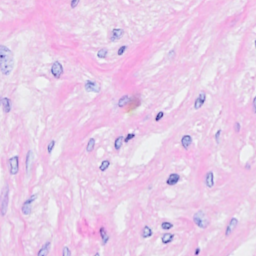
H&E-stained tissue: Breast